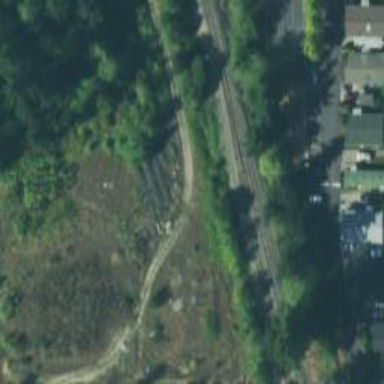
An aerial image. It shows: Railway siding with rails.